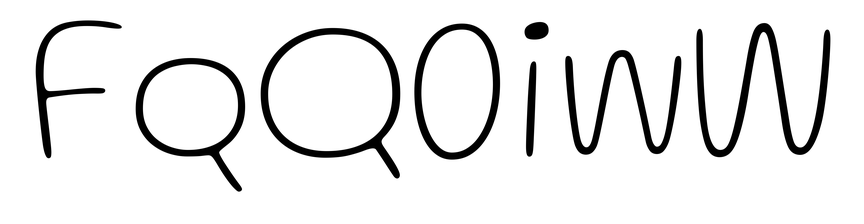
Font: Gluten_Thin